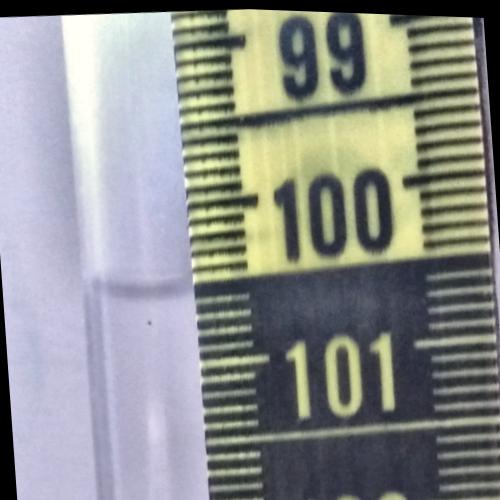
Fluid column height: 100.6 cm